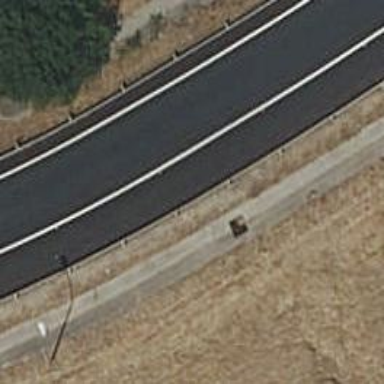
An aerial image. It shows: Asphalt motorway link.